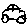
Label: car